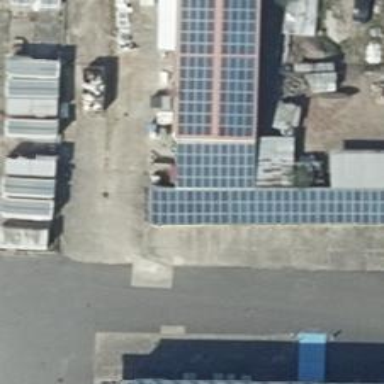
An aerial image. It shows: Solar-powered generator using photovoltaic technology. This small installation generates electricity through solar photovoltaic panels.